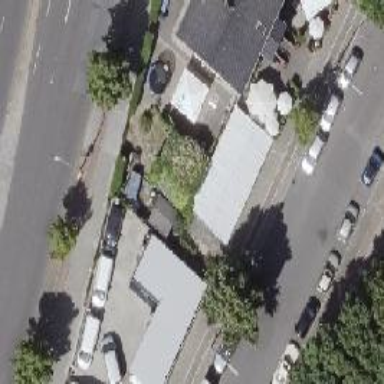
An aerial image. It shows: Car shop.